【题型】证明题　【知识点】解析几何　【难度】hard
已知直线 $l:\ y = kx + t$ 与双曲线 $C:\ \frac{x^2}{2} - y^2 = 1$ 相切于点 $Q$.

(1) 试在集合 $\left\{\frac{1}{2},\frac{\sqrt{2}}{2},\frac{\sqrt{3}}{2},1\right\}$ 中选择一个数作为 $k$ 的值，使得相应的 $t$ 的值存在，并求出相应的 $t$ 的值；

(2) 设直线 $m$ 过点 $M(-3\sqrt{2},0)$ 且其法向量 $\vec{n} = (k,-1)$，证明：当 $k > \frac{\sqrt{2}}{2}$ 时，在双曲线 $C$ 的右支上不存在点 $N$，使之到直线 $m$ 的距离为 $\sqrt{6}$；

(3) 已知过点 $Q$ 且与直线 $l$ 垂直的直线 $l'$ 分别交 $x$、$y$ 轴于 $A$、$B$ 两点，又 $P$ 是线段 $AB$ 中点，求点 $P$ 的轨迹方程.
【解答】
【答案】(1) 答案见解析；

(2) 证明见解析；

(3) $x^2 - \frac{1}{2}y^2 = \frac{9}{8}\ (y \neq 0)$

【分析】
(1) 由直线 $l$ 与双曲线 $C$ 相切得：直线斜率不等于渐近线的斜率即 $k \neq \pm \frac{\sqrt{2}}{2}$，联立直线 $l$ 与双曲线 $C$ 解为 1 个，故利用 $\Delta = 0$ 和 $k \neq \pm \frac{\sqrt{2}}{2}$ 即可求解.

(2) 先求出直线 $m$ 方程，再分别求直线 $l$ 和直线 $m$ 与过原点的平行直线 $y = kx$ 的距离 $d_1,d_2$，进而得直线 $m$ 与曲线 $C$ 右支相切的切线距离 $d_1 + d_2$ 即可得证.

(3) 根据求切线的理论方法先求出用切点 $Q(m,n)$ 表示的切线斜率，进而得 $l'$ 的方程和 $A$、$B$ 两点，从而求得 $P(x,y)$ 点坐标 $\begin{cases}x = \frac{3}{4}m \\ y = \frac{3}{2}n\end{cases}$，再由 $m^2 = 2n^2 + 2$ 以及 $n \neq 0$ 消参即可求解.

【详解】
(1) 由题得双曲线渐近线方程为 $y = \pm \frac{\sqrt{2}}{2}x$，

所以当 $k = \pm \frac{\sqrt{2}}{2}$ 时，直线 $l:y = kx + t$ 与双曲线不可能相切，故 $k \neq \pm \frac{\sqrt{2}}{2}$.

联立
\[
\begin{cases}
y = kx + t \\
\frac{x^2}{2} - y^2 = 1 \\
k \neq \pm \frac{\sqrt{2}}{2}
\end{cases}
\]
消去 $y$ 可得: $(2k^2 - 1)x^2 + 4ktx + 2t^2 + 2 = 0,\ k \neq \pm \frac{\sqrt{2}}{2}$，

所以 $\Delta = -16k^2 + 8t^2 + 8 = 0,\ k \neq \pm \frac{\sqrt{2}}{2}$，$\implies k^2 = \frac{1}{2}t^2 + \frac{1}{2} > \frac{1}{2}$，

当 $k = \frac{\sqrt{3}}{2}$ 时，$t = \pm \frac{\sqrt{2}}{2}$；

当 $k = 1$ 时，$t = \pm 1$.

(2) 由题任取直线 $m$ 上一点 $T(x,y)$，则由题意 $\overrightarrow{MT} \cdot \vec{n} = (x + 3\sqrt{2},y)(k,-1) = k(x + 3\sqrt{2}) - y = 0$，

$\implies y = k(x + 3\sqrt{2})$，

即直线 $m$ 的直线方程为 $kx - y + 3\sqrt{2}k = 0$，与切线 $l:y = kx + t$ 平行，

所以直线 $m$ 与过原点的平行直线 $y = kx$ 的距离为
\[
d_1 = \frac{|3\sqrt{2}k|}{\sqrt{k^2 + 1}} = \frac{3\sqrt{2}k}{\sqrt{k^2 + 1}} = \frac{3\sqrt{2}}{\sqrt{1 + \frac{1}{k^2}}},
\]
因为 $k > \frac{\sqrt{2}}{2}$，所以 $\frac{1}{k^2} \in (0,2)$，故 $\sqrt{1 + \frac{1}{k^2}} \in (1,\sqrt{3})$，

故 $\frac{3\sqrt{2}}{\sqrt{1 + \frac{1}{k^2}}} \in (\sqrt{6},3\sqrt{2})$，即 $d_1 \in (\sqrt{6},3\sqrt{2})$，

由 (1) $t^2 = 2k^2 - 1$，所以直线 $l$ 与过原点的平行直线 $y = kx$ 的距离为：
\[
d_2 = \frac{|t|}{\sqrt{k^2 + 1}} = \frac{\sqrt{t^2}}{\sqrt{k^2 + 1}} = \frac{\sqrt{2k^2 - 1}}{\sqrt{k^2 + 1}} = \sqrt{2 - \frac{3}{k^2 + 1}},
\]
因为 $k > \frac{\sqrt{2}}{2}$，所以 $\frac{3}{k^2 + 1} \in (0,2)$，故 $\sqrt{2 - \frac{3}{k^2 + 1}} \in (0,\sqrt{2})$，即 $d_2 \in (0,\sqrt{2})$，如图，

所以 $k > \frac{\sqrt{2}}{2}$ 时，直线 $m$ 与与曲线 $C$ 右支相切的切线距离为 $d_1 + d_2 \in (\sqrt{6},4\sqrt{2})$，

故当 $k > \frac{\sqrt{2}}{2}$ 时，在双曲线 $C$ 的右支上不存在点 $N$，使之到直线 $m$ 的距离为 $\sqrt{6}$.

(3) 由题可设切点 $Q(m,n)$ 且 $n \neq 0$，则 $\frac{m^2}{2} - n^2 = 1$ 即 $m^2 = 2n^2 + 2$，

对 $C$ 求关于 $x$ 的导数可得: $x - 2y \cdot y' = 0$，所以 $y' = \frac{x}{2y}$，

则切线斜率 $k_l = \frac{m}{2n}$，又过点 $Q$ 与 $l$ 垂直的直线 $l'$ 分别交 $x$，$y$ 轴于 $A,B$ 两点，

所以 $k_{AB} = -\frac{2n}{m}$，所以 $l_{AB}:y - n = -\frac{2n}{m}(x - m)$，

令 $y = 0$，得 $x = \frac{3}{2}m$，所以 $A\left(\frac{3}{2}m,0\right)$，

令 $x = 0$，得 $y = 3n$，所以 $B(0,3n)$，

所以 $P\left(\frac{3}{4}m,\frac{3}{2}n\right)$，设 $P(x,y)$，

则
\[
\begin{cases}
x = \frac{3}{4}m \\
y = \frac{3}{2}n
\end{cases},
\]
则由 $m^2 = 2n^2 + 2$ 以及 $n \neq 0$ 消参得：$\frac{16}{9}x^2 = \frac{8}{9}y^2 + 2\ (y \neq 0)$，

$\implies x^2 = \frac{y^2}{2} + \frac{9}{8}\ (y \neq 0)$ 即 $P$ 的轨迹方程是 $x^2 - \frac{1}{2}y^2 = \frac{9}{8}\ (y \neq 0)$.

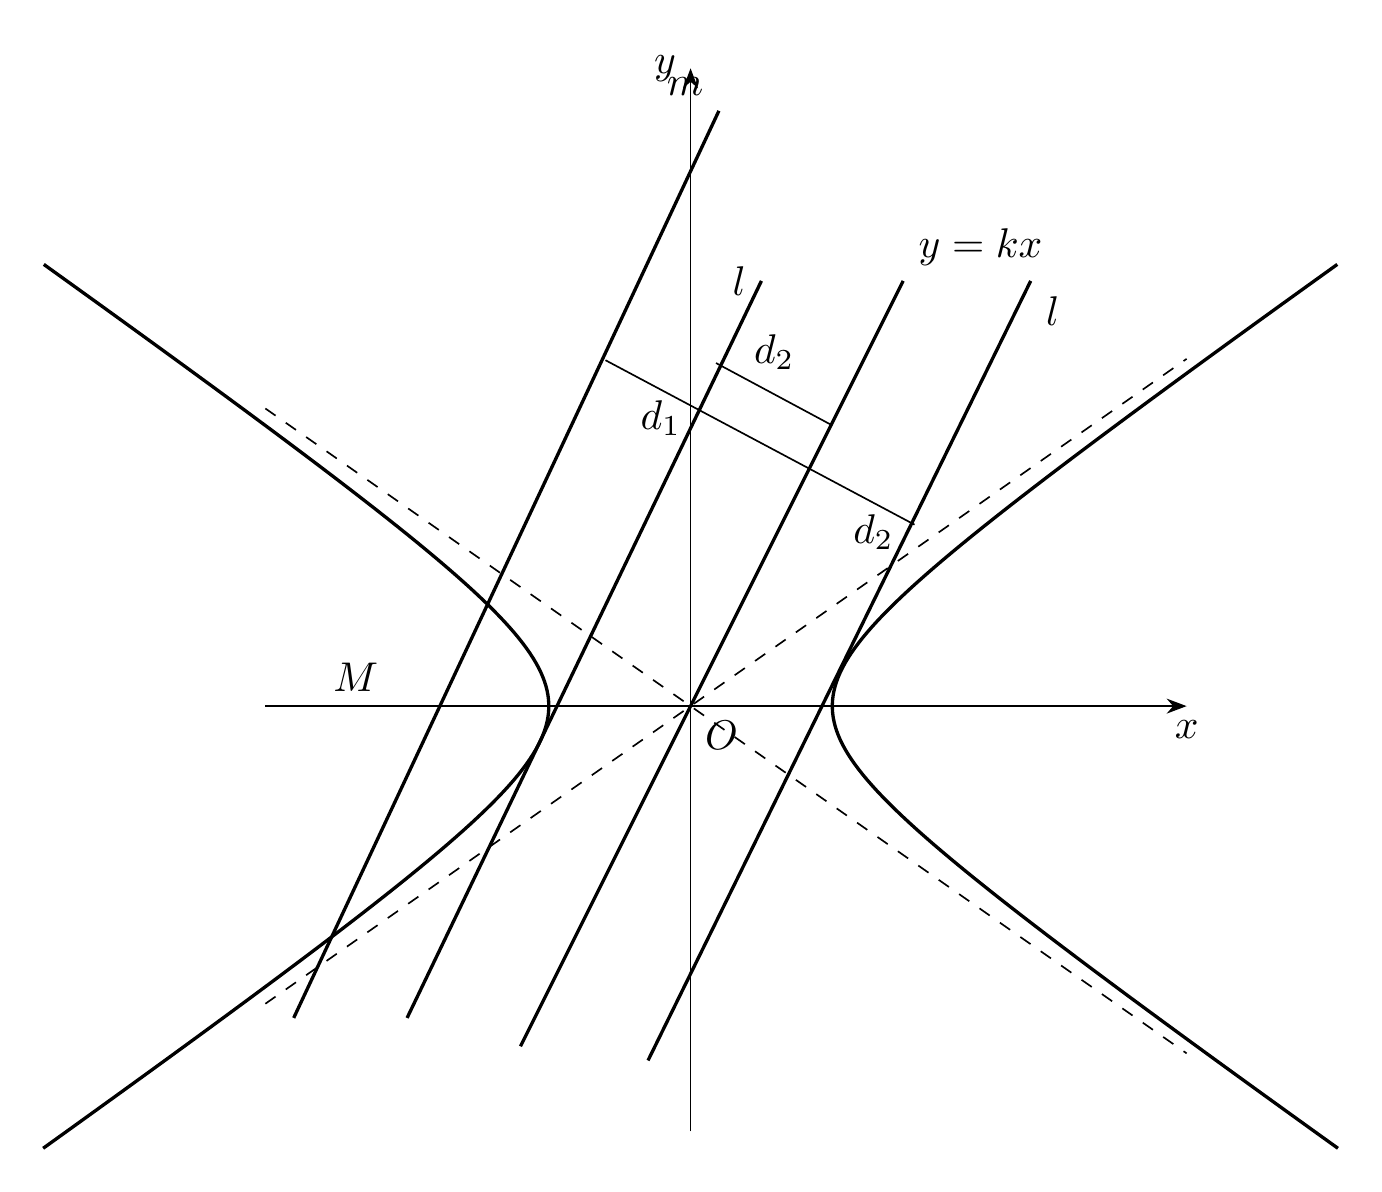